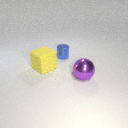
large yellow rubber cube behind large purple metal sphere